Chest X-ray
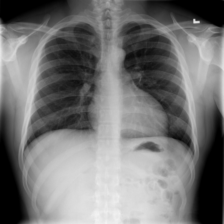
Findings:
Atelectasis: negative
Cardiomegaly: negative
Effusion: negative
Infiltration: negative
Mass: negative
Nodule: negative
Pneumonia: negative
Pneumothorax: negative
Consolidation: negative
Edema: negative
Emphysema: negative
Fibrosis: negative
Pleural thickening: negative
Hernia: negative